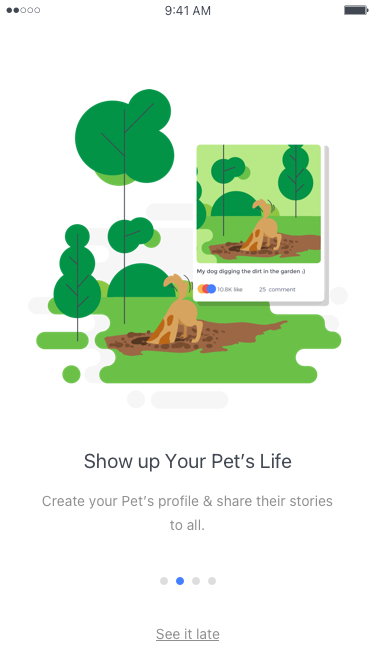
Text in this UI design:
Show up Your Pet’s Life
Create your Pet’s profile & share their stories
to all.
Next